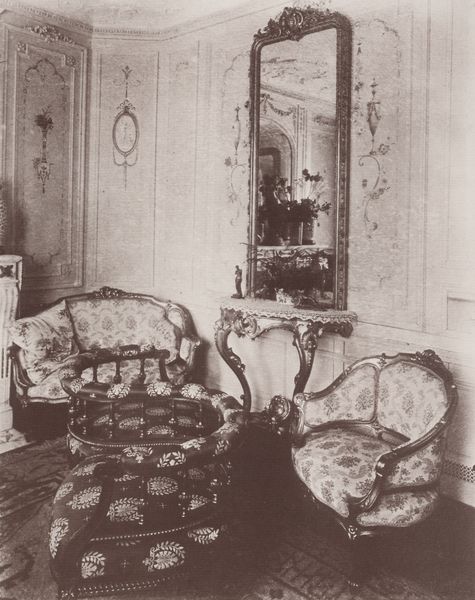
Titel: Interieurs, Salon eines Finanzmanns
Künstler: Jean Eugène Auguste Atget
Standort: Paris
Institution: Bibliothèque Nationale, Cabinet des Estampes
Schlagwörter: blumen, raum, zimmer, schloss, teppich, barock, rahmen, spiegel, boden, figur, interieur, sessel, stoff, rokoko, sofa, bezug, wandmalerei, konsole, konsoltisch